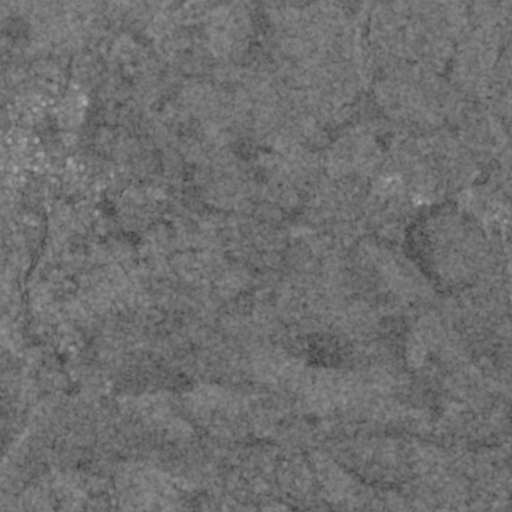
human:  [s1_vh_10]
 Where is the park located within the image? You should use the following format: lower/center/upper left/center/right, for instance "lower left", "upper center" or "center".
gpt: The park is located in the upper left of the image.
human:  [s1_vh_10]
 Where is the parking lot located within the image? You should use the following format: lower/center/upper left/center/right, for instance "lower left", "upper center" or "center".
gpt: The parking lot is located in the upper left of the image.
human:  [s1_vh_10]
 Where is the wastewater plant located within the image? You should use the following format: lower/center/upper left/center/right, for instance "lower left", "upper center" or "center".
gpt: The wastewater plant is located in the center left of the image.
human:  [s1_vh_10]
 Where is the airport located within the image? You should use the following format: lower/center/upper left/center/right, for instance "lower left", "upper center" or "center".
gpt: There is no airport in the image.

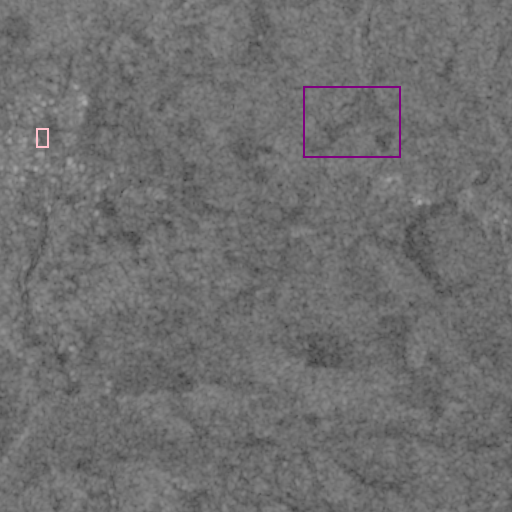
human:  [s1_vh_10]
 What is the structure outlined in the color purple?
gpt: The structure outlined in purple is a crop field.
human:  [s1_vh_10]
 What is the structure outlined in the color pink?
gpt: The structure outlined in pink is a park.
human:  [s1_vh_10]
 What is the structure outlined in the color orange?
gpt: There is no orange outline.